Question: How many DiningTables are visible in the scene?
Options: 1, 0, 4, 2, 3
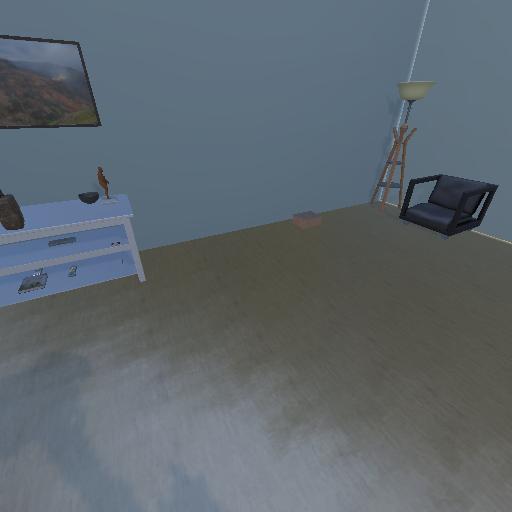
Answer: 1